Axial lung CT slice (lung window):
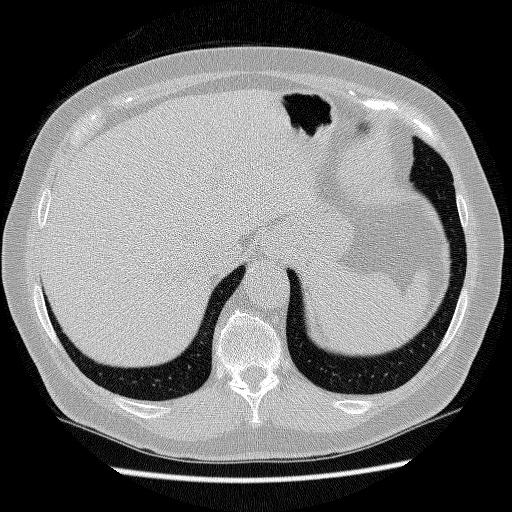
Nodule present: no